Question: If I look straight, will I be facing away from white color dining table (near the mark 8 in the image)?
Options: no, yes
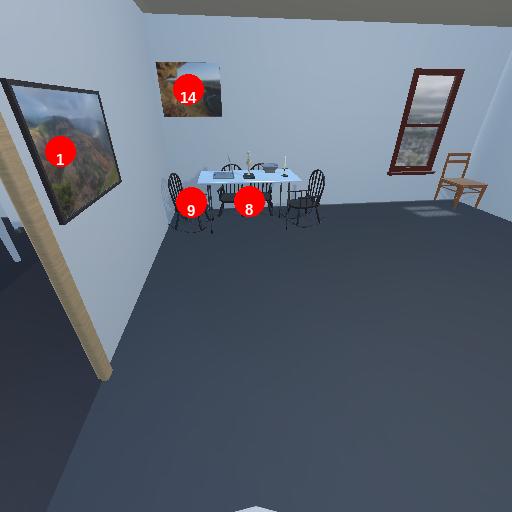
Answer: no